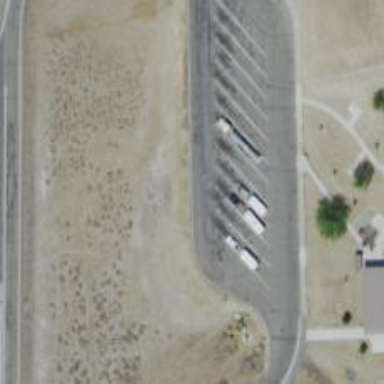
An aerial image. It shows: Rest area along service road.